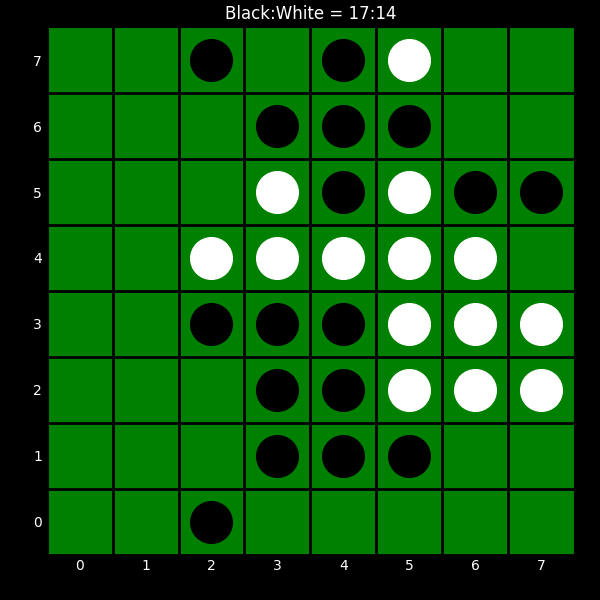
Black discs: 17
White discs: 14